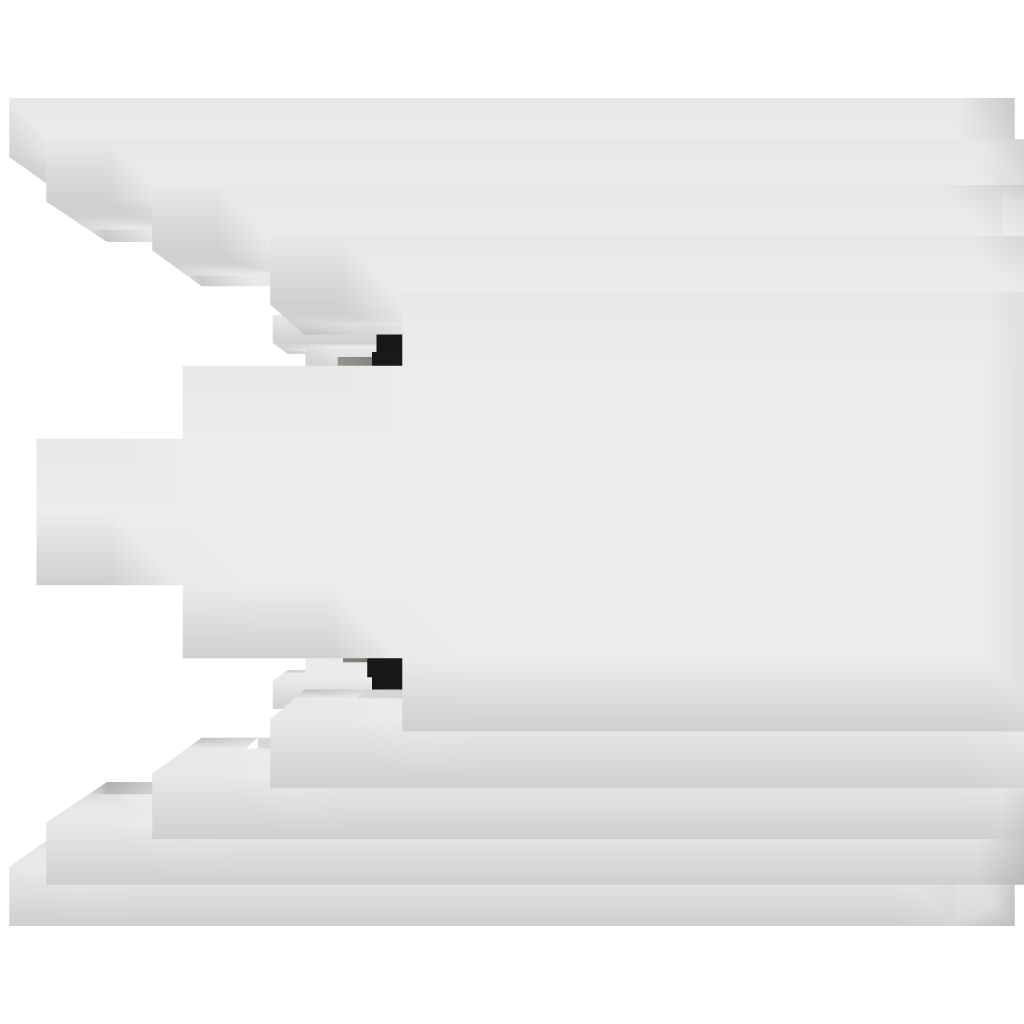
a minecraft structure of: Tie assassin